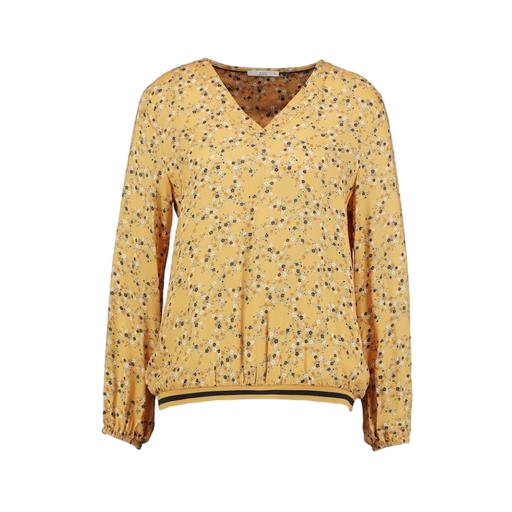
yellow floral-print top, yellow dillon-fit floral shirt, yellow kerra blouse, white background